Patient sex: F
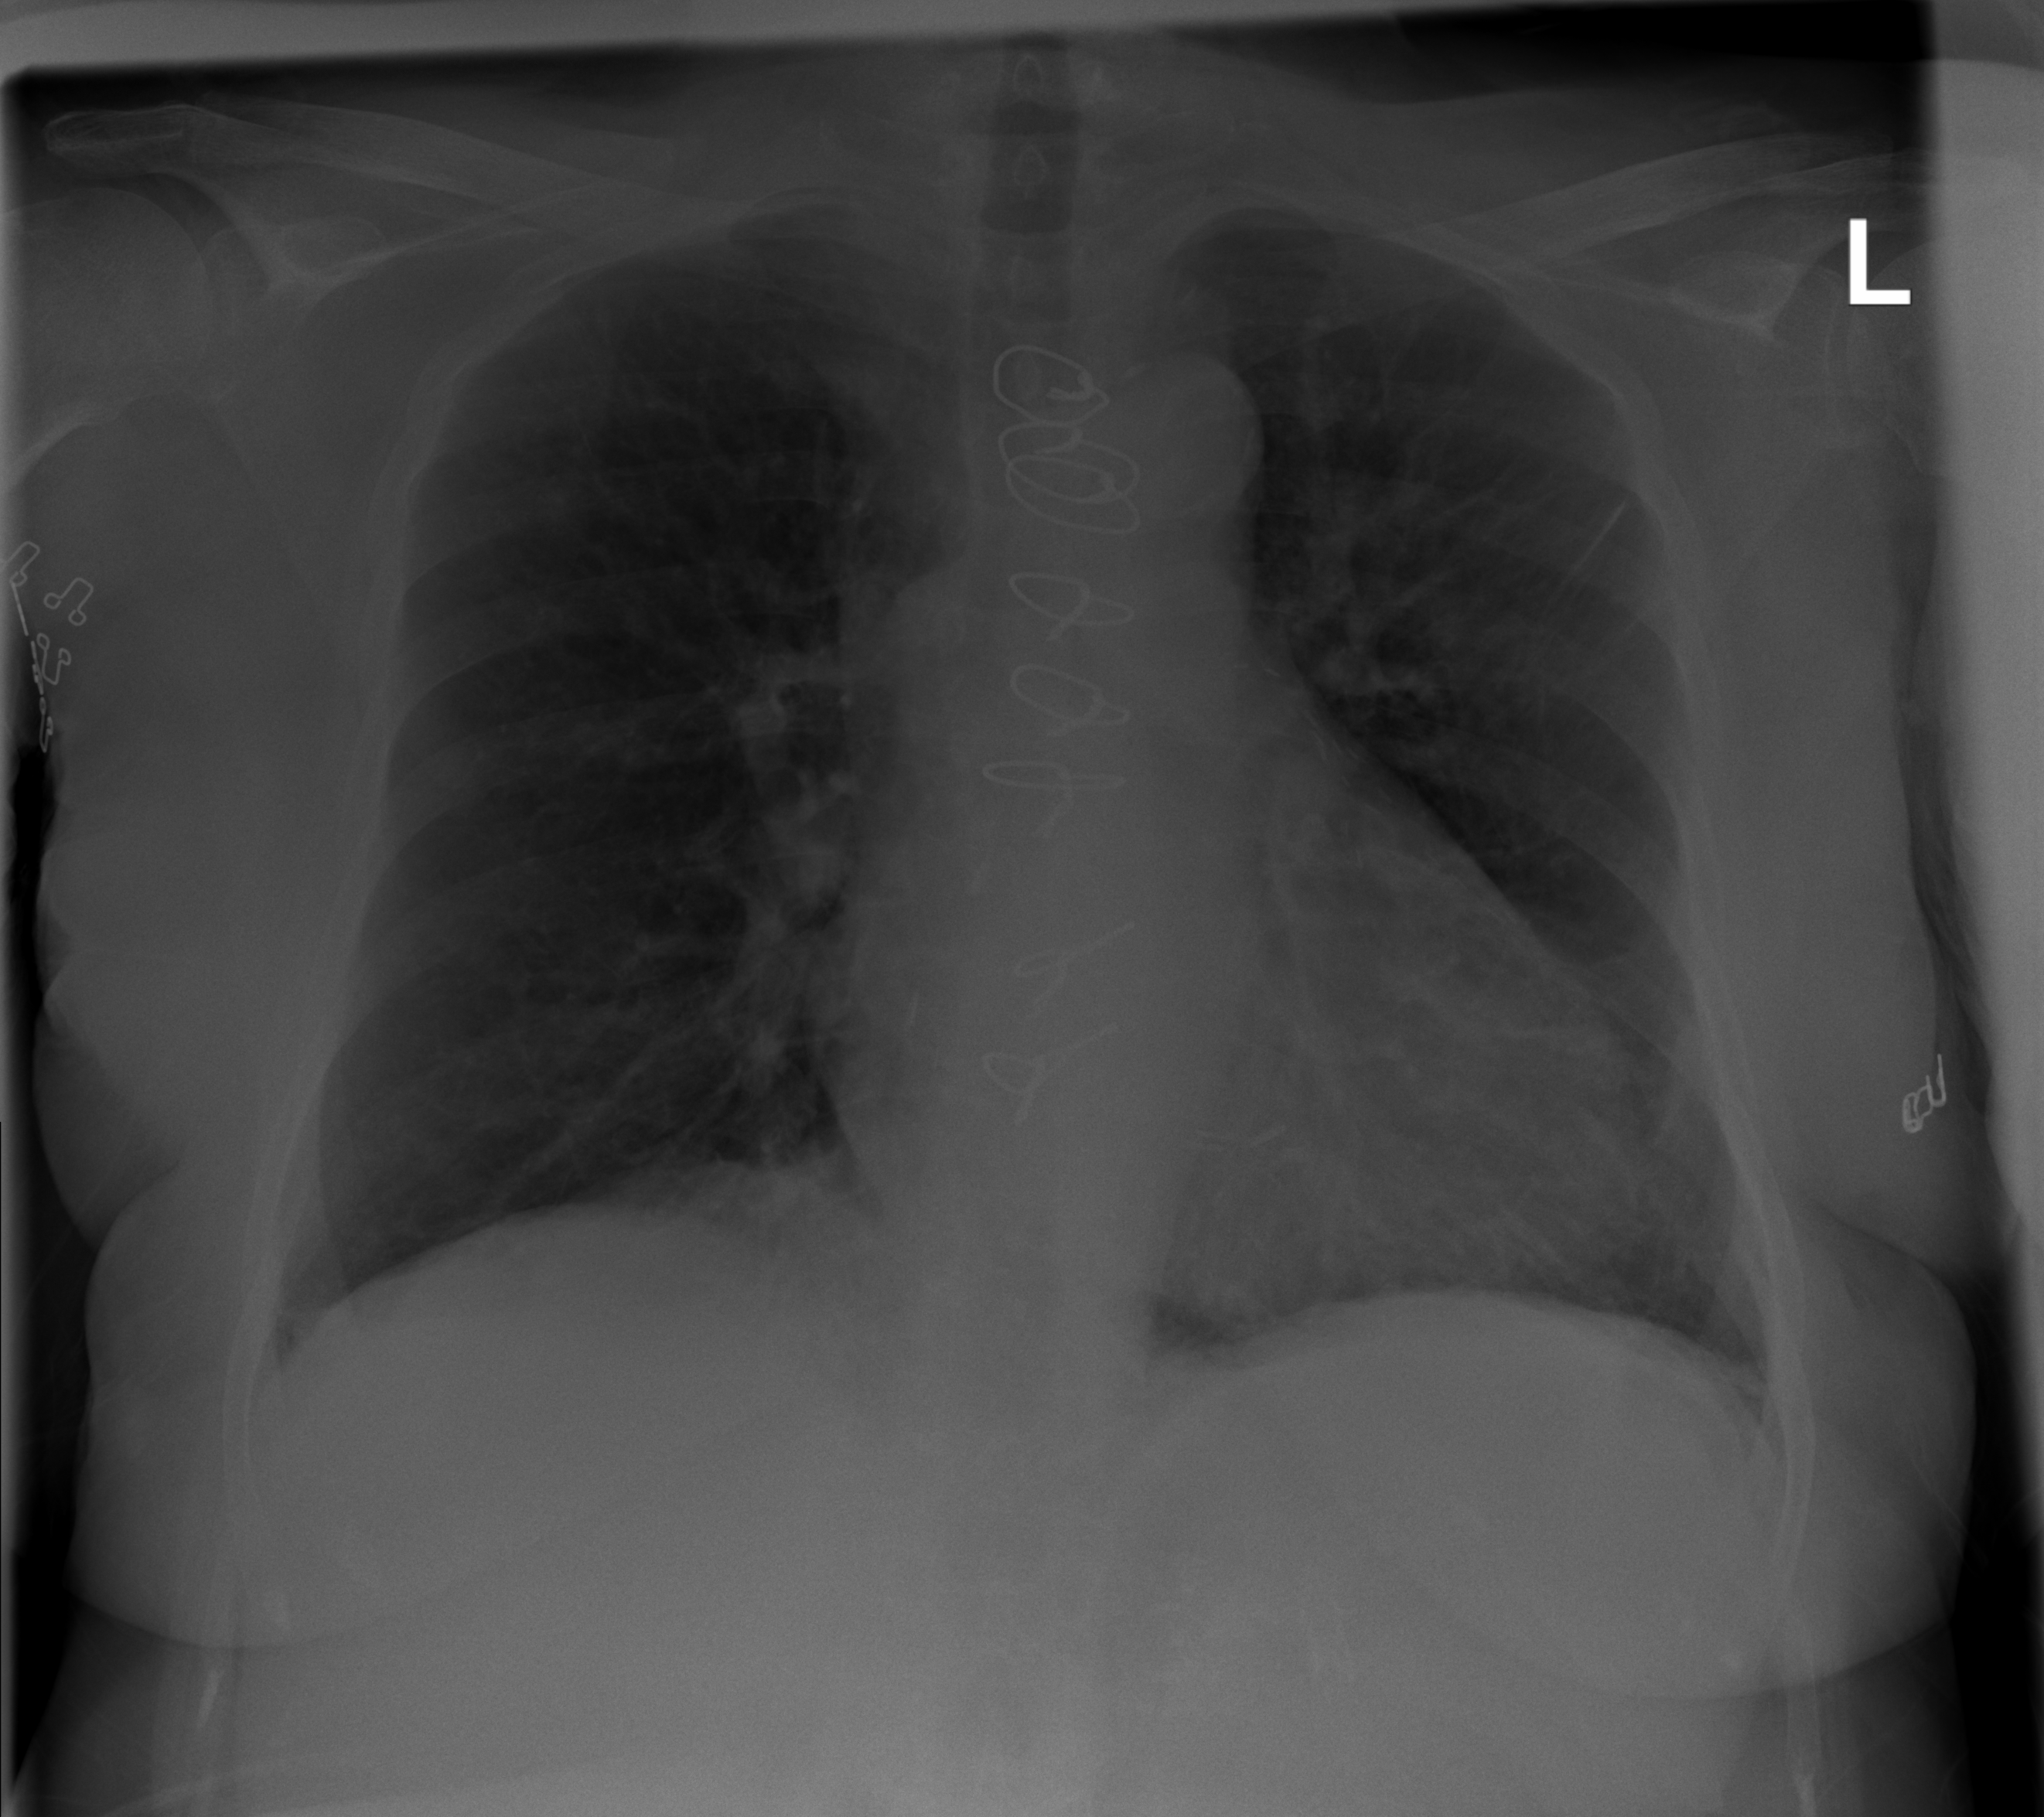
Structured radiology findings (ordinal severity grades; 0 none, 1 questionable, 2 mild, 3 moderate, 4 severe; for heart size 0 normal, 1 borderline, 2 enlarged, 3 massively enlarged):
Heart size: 2
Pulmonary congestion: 1
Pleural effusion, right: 0
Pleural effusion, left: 2
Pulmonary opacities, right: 0
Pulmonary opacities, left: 2
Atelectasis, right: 2
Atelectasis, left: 2